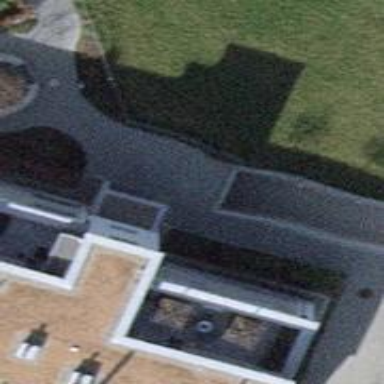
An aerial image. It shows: Parking entrance.